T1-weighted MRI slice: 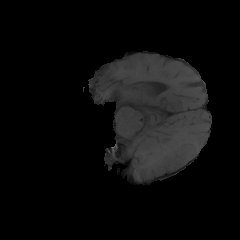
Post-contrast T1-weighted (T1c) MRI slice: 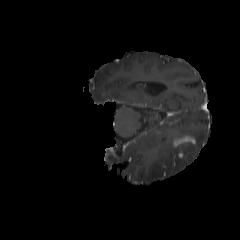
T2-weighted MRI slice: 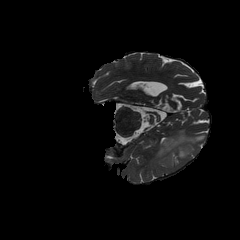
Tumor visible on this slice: yes